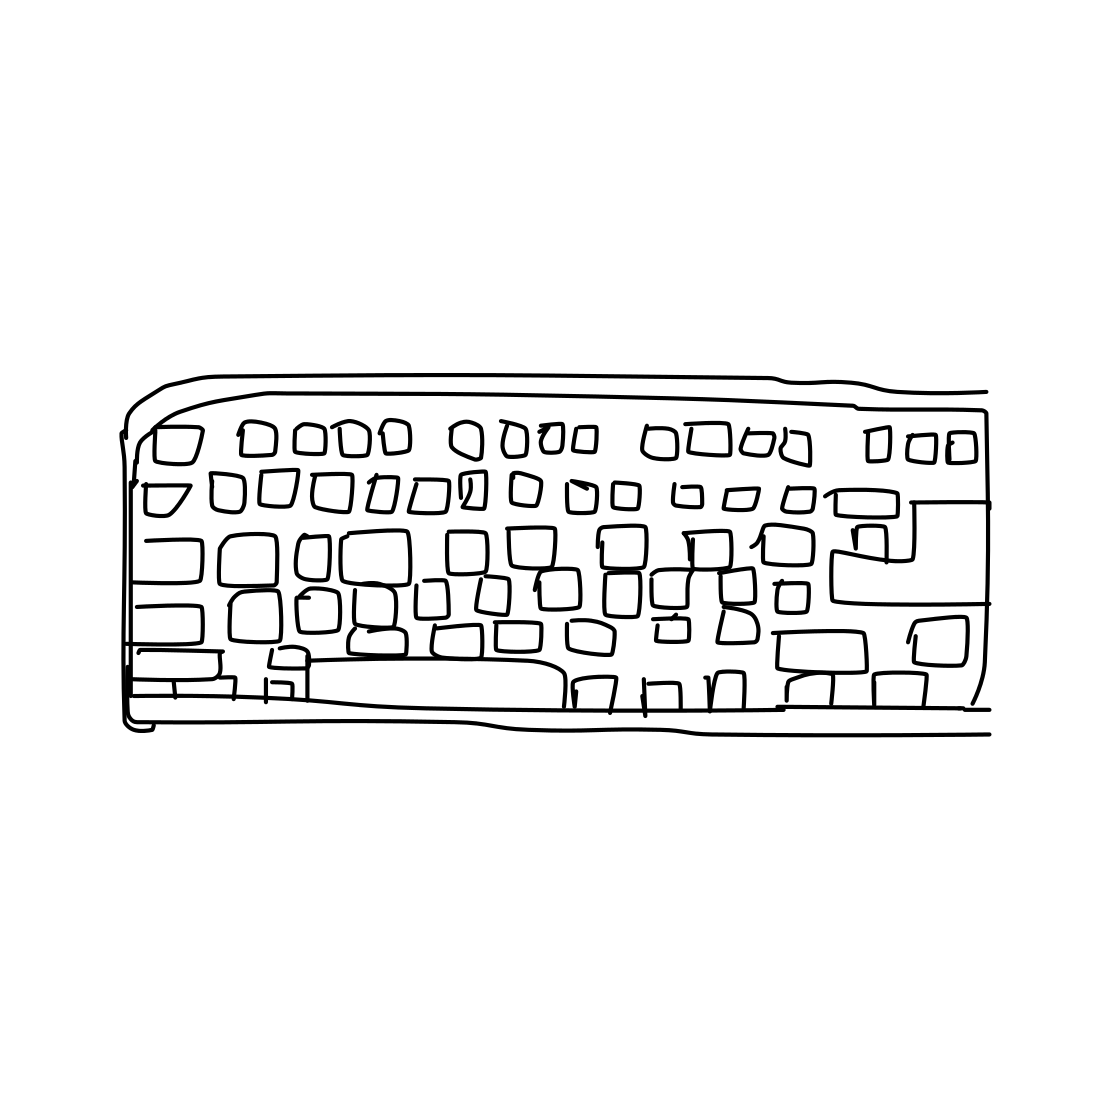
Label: keyboard